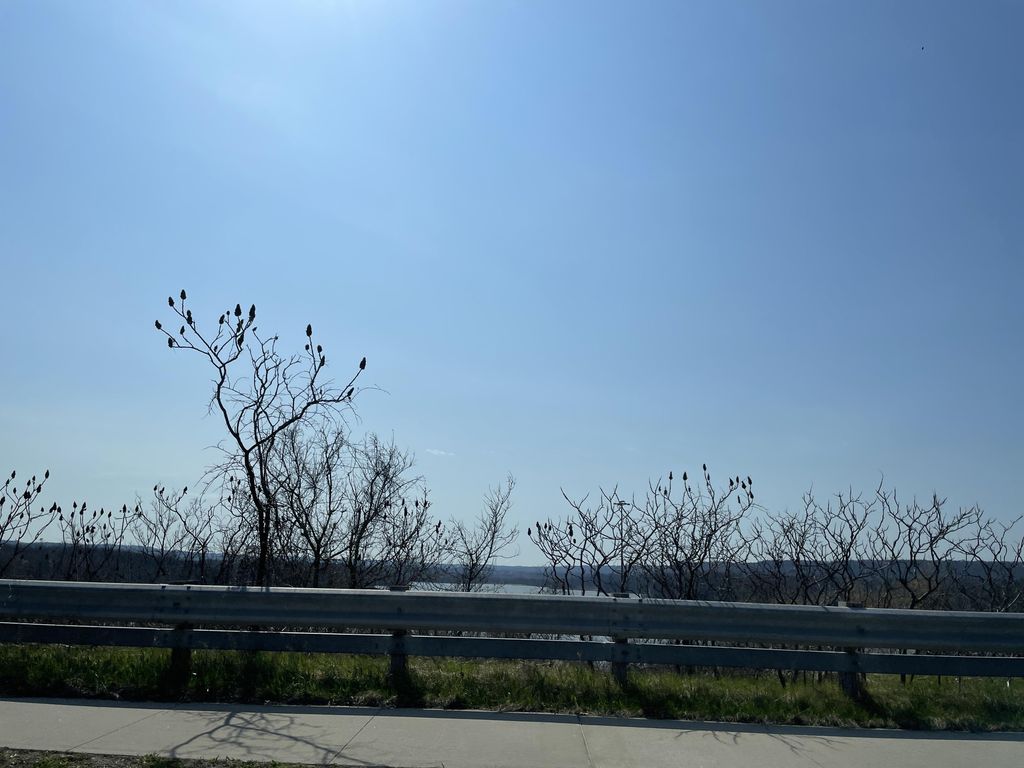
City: hamilton